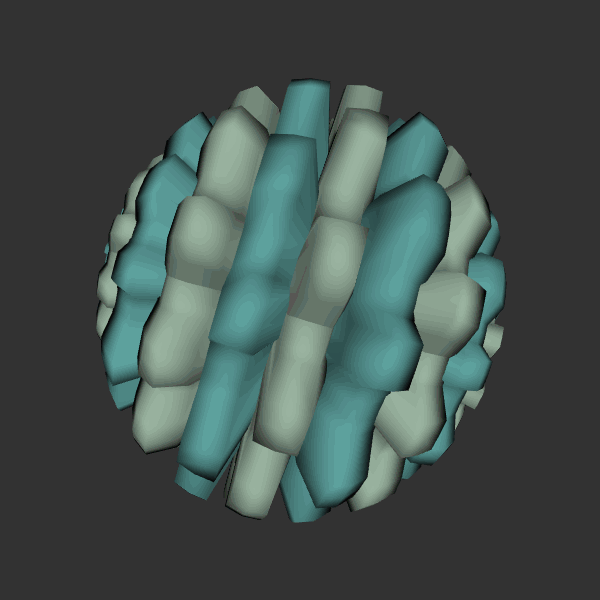
Background: dark